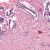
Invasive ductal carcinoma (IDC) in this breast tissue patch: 1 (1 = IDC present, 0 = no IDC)